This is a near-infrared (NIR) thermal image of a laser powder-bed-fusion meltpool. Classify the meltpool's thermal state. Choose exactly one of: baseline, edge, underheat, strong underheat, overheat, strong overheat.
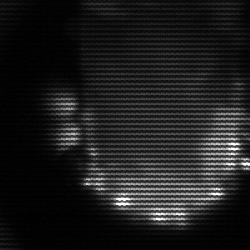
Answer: baseline